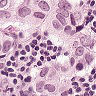
Metastatic tissue present: yes